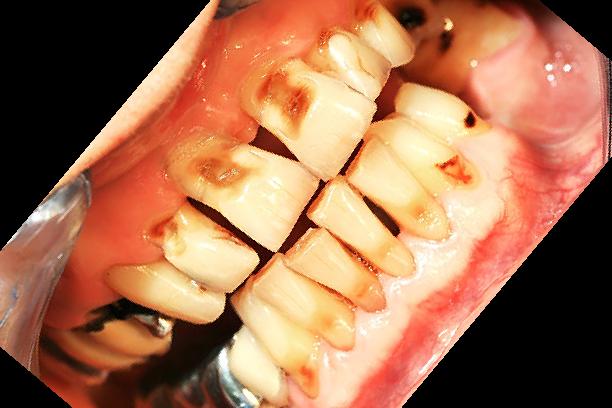
Condition: Gingivitis